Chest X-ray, PA view. Patient: 42 years old, sex M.
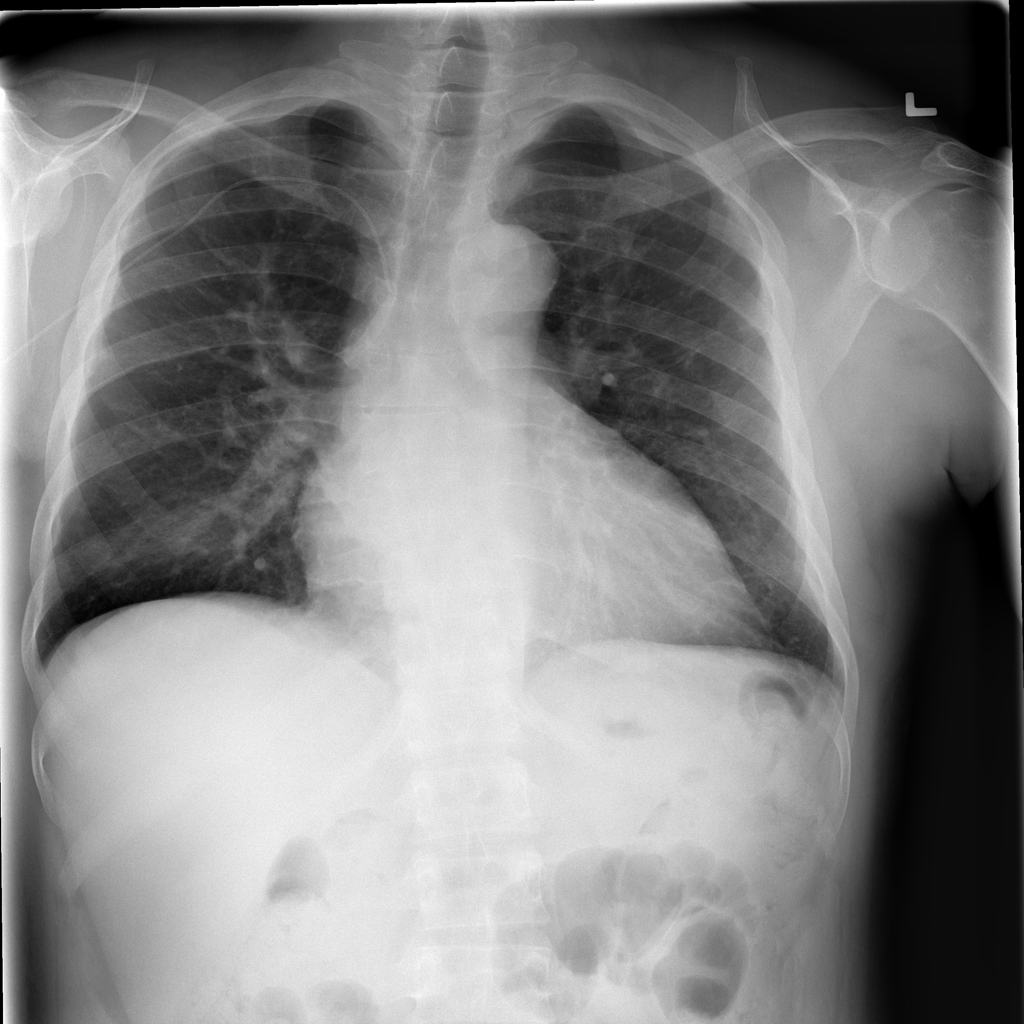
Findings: No Finding